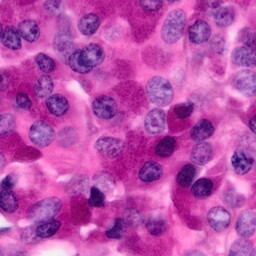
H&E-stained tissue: Pancreatic